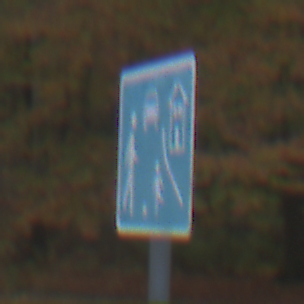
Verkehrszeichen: BeginnVerkehrsberuhigterBereich
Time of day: SunriseSunset
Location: Outdoor (Nature)
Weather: PartlyCloudy
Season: Autumn
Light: Natural